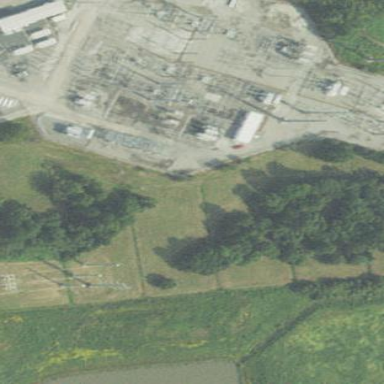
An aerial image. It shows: Power substation with transmission level designation. It is enclosed by fence.